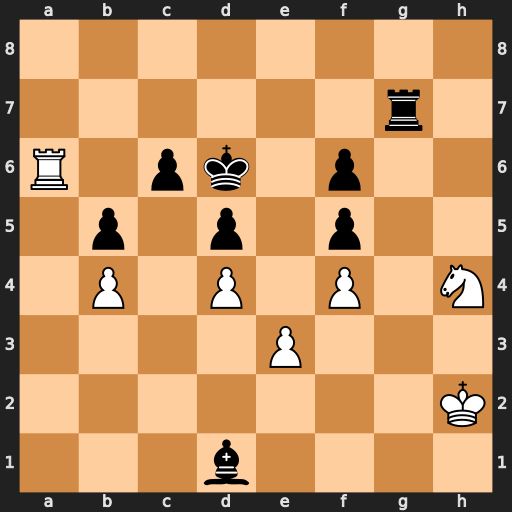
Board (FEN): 8/6r1/R1pk1p2/1p1p1p2/1P1P1P1N/4P3/7K/3b4
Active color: w
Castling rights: -
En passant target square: -
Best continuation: Nxf5+ Ke6 Nxg7+